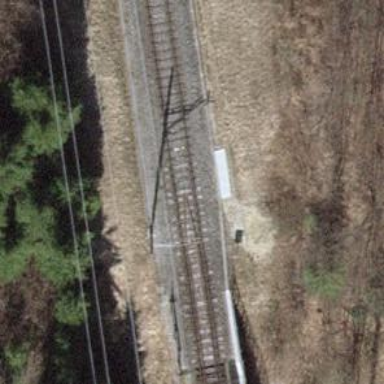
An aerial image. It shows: Railway bridge with electrified tracks and single contact line.